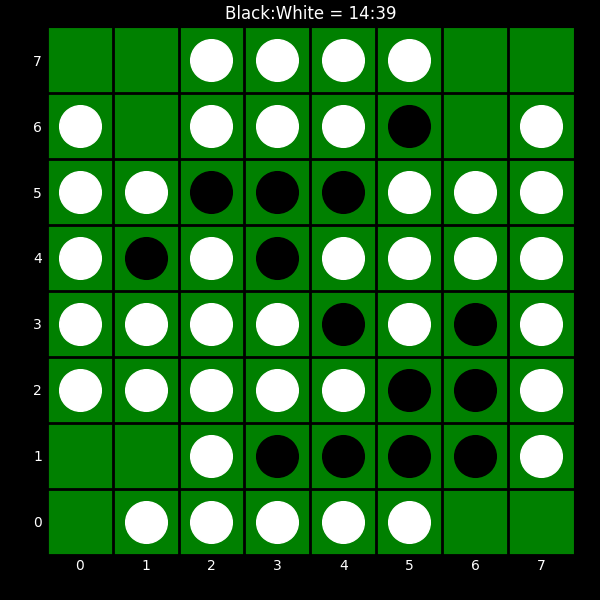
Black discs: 14
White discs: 39